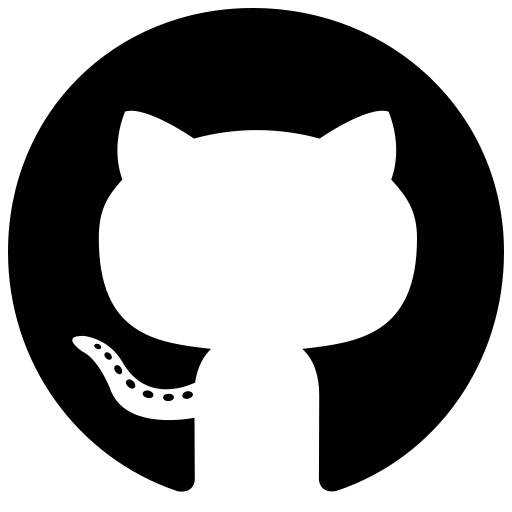
Tags: icon, FontAwesome, fa-icon, brand, github